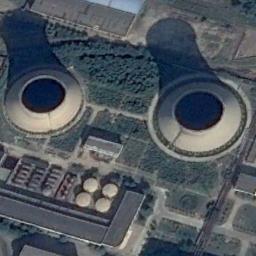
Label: thermal_power_station